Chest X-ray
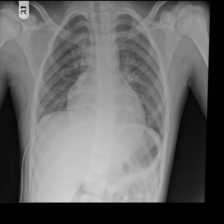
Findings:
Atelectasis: positive
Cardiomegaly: negative
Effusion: negative
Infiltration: negative
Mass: negative
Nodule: negative
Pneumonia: negative
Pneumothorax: positive
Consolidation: negative
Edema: negative
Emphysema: negative
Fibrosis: negative
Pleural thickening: negative
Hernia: negative